Question: I'm designing a Java based MongoDB app and I've ran into a snag when working with Spark.
'''
package com.tengen;
import spark.Request;
import spark.Response;
import spark.Route;
import spark.Spark;
public class HelloWorldSparkStyle {
public static void main(String[] args) {
Spark.get(new Route("/") {
@Override
public Object handle(Request request, Response response) {
return "Hello World From Spark";
}
});
}
}
'''
On new 'Route("/")' I get the error 'Route() in route cannot be applied to java.lang.string'.
I'm confused as to why this doesn't work as I've followed their code exactly.

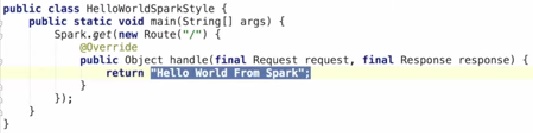
Answer: This should probably be posted on the MongoDB class forum, but I ran into a similar issue. Looks like the get method changed from when the course material was produced. The get now requires a path and a Route
> get(path, Route)
'''
import spark.Request;
import spark.Response;
import spark.Route;
import spark.Spark;
public class HelloWorldSparkStyle {
public static void main(String[] args){
Spark.get("/", new Route() {
public Object handle(final Request request, final Response response){
return "Hello World from Spark";
}
});
}
}
'''